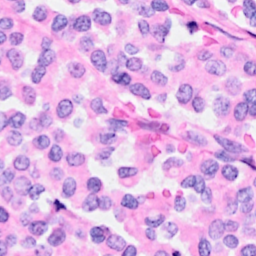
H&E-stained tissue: Breast